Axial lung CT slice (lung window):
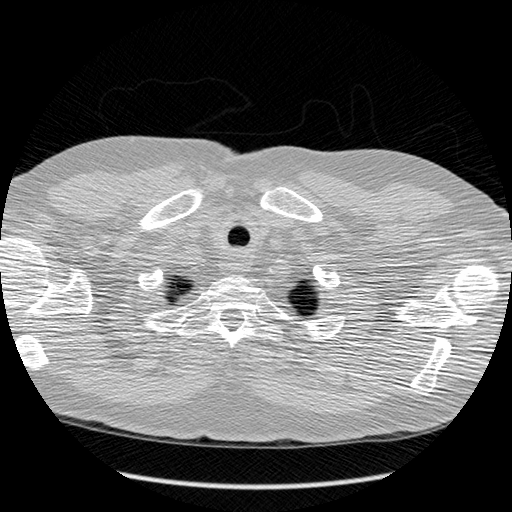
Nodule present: no